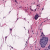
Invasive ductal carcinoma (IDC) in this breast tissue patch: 0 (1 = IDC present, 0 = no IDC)